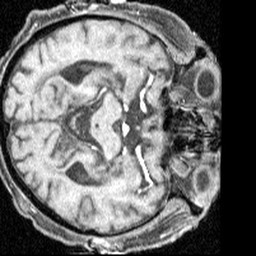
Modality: angio
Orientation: axial
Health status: ill
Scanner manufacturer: siemens
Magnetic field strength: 1.5 T
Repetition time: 0.039 s
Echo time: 0.00502 s